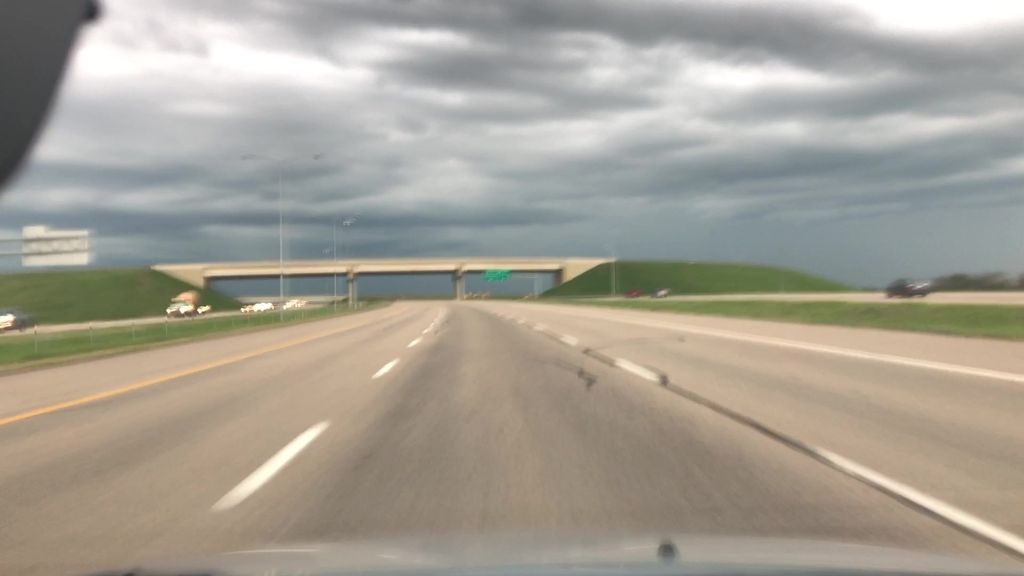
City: edmonton